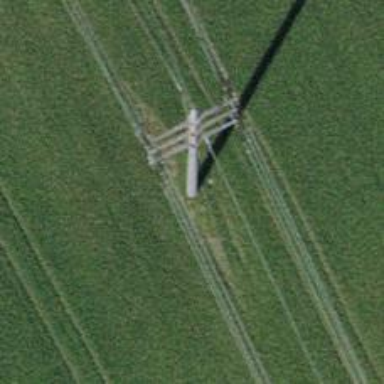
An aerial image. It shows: Three cables of power line.